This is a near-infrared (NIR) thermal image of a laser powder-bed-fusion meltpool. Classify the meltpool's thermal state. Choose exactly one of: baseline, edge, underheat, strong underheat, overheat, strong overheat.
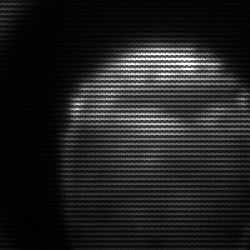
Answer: edge